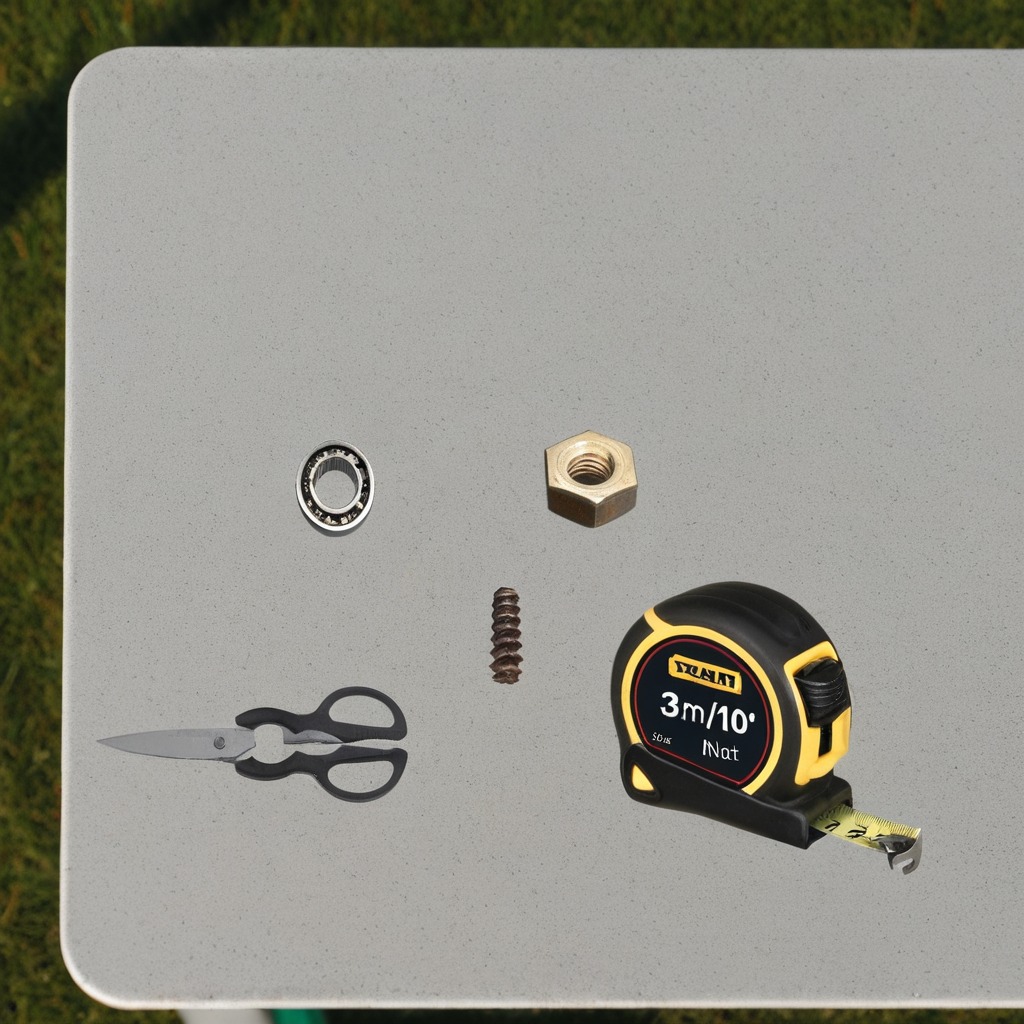
A metal ball bearing, a measuring tape, a metal machine screw, a metal nut, and a pair of scissors are lying on the utility table.